Question: I have done the following:
- - -
I am getting data in, (Users, Sessions and Pageviews and Real-Time)
But, also receiving this notification in the GA UI:

" Property [MYPROPERTYID] is not receiving hits."
All I have been able to find suggests that maybe the tracking code is somehow "broken", but the code on the page seems to be identical to that which is given by GTM.
Also, as mentioned, data seems to be coming in fine.
How can I beat this error? Is there something I have neglected to do in my workflow that is leaving GA unsatisfied (such as an additional GA tag of some kind)?
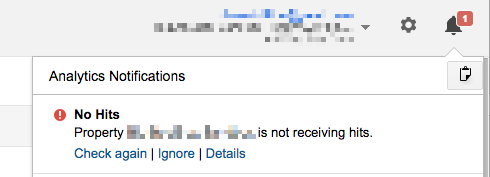
Answer: Did you just very recently create the Account or Property in Google Analytics? It may take up to 24 hours before the data is completely processed, which would explain that Notification.